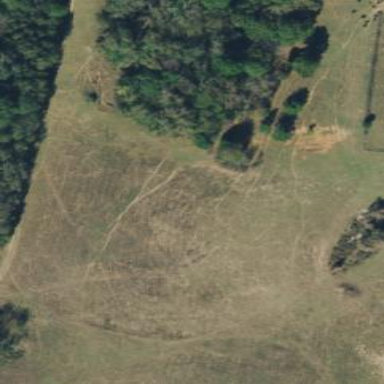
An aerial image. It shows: Pasture used as meadow.